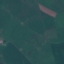
Land use / land cover: Pasture